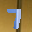
Label: 7